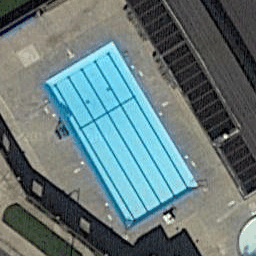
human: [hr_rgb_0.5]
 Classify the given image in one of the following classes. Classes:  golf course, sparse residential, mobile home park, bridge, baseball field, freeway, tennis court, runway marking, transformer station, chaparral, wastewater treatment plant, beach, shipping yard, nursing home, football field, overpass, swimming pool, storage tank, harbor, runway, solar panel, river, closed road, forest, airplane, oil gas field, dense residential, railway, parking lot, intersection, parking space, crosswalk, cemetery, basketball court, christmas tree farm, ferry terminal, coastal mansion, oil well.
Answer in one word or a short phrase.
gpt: swimming pool